Interaction volume radius: 10 \u00c5
Interaction volume height: 35 \u00c5
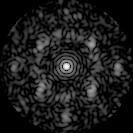
Disorder parameter: 0.6251